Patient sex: M
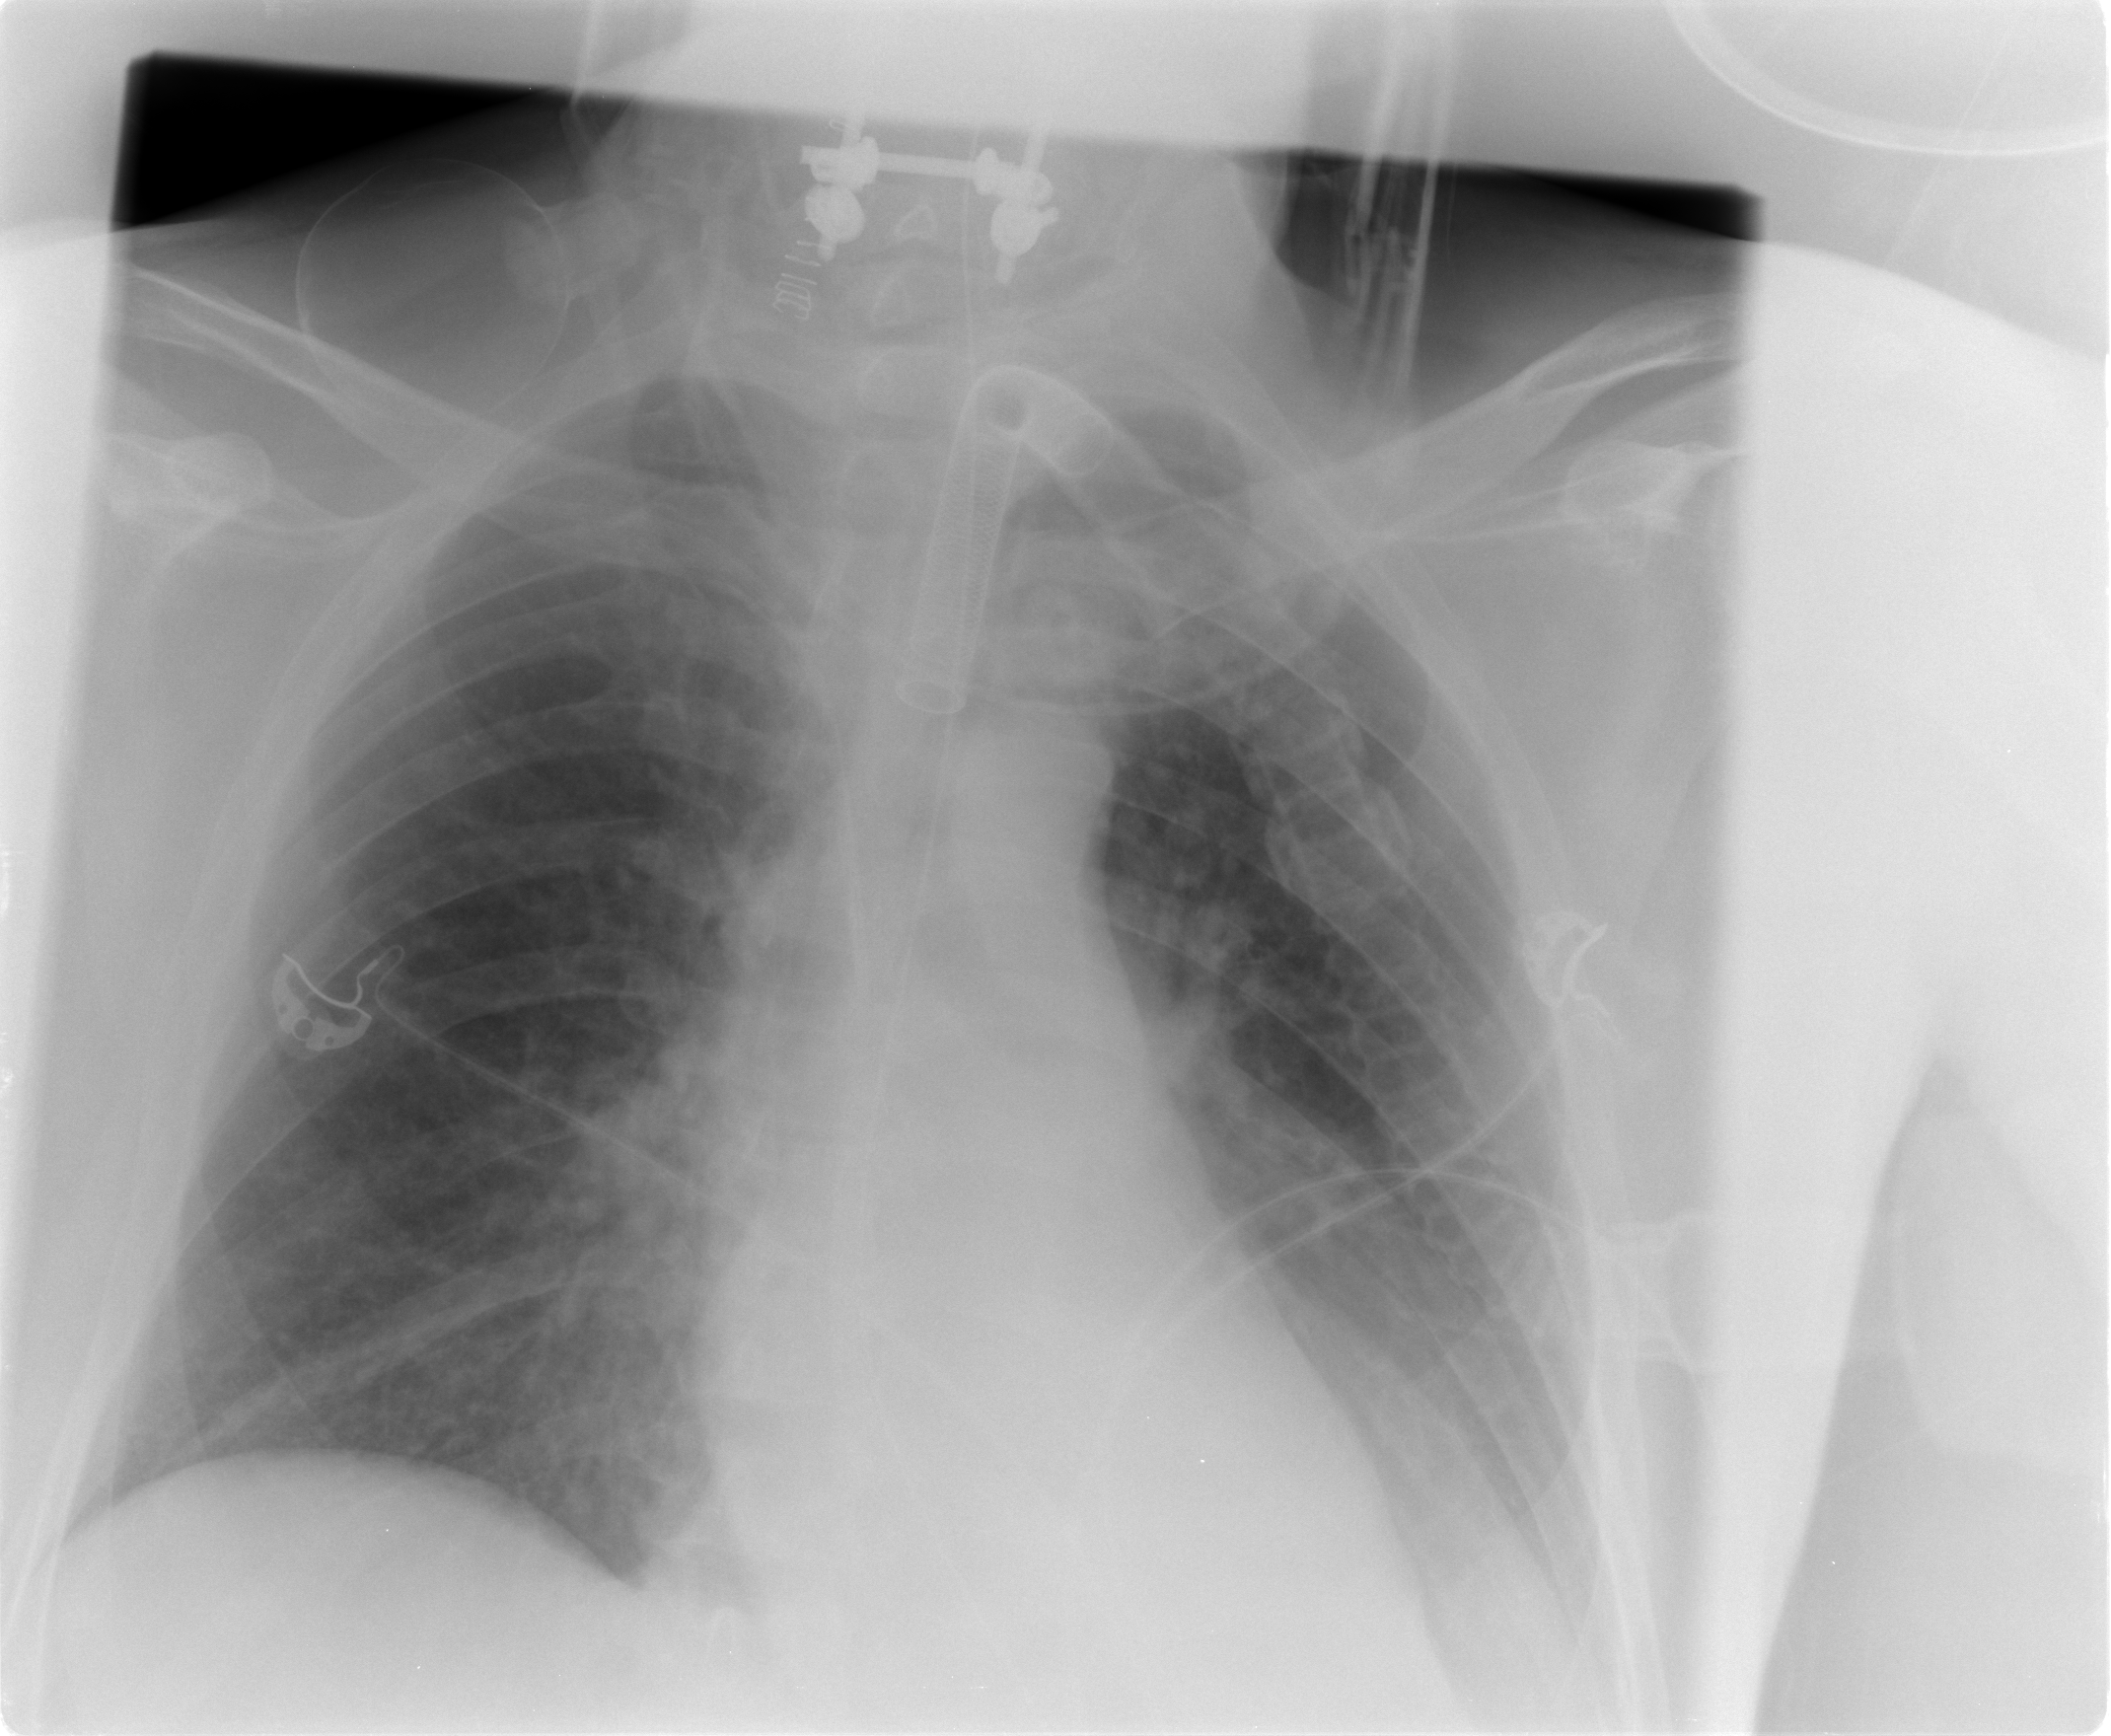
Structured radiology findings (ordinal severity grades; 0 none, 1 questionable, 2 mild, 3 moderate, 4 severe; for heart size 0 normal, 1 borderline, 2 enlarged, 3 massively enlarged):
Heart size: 0
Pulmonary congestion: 0
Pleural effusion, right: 0
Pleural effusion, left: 3
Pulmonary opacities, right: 2
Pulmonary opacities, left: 1
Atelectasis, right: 1
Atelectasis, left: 3